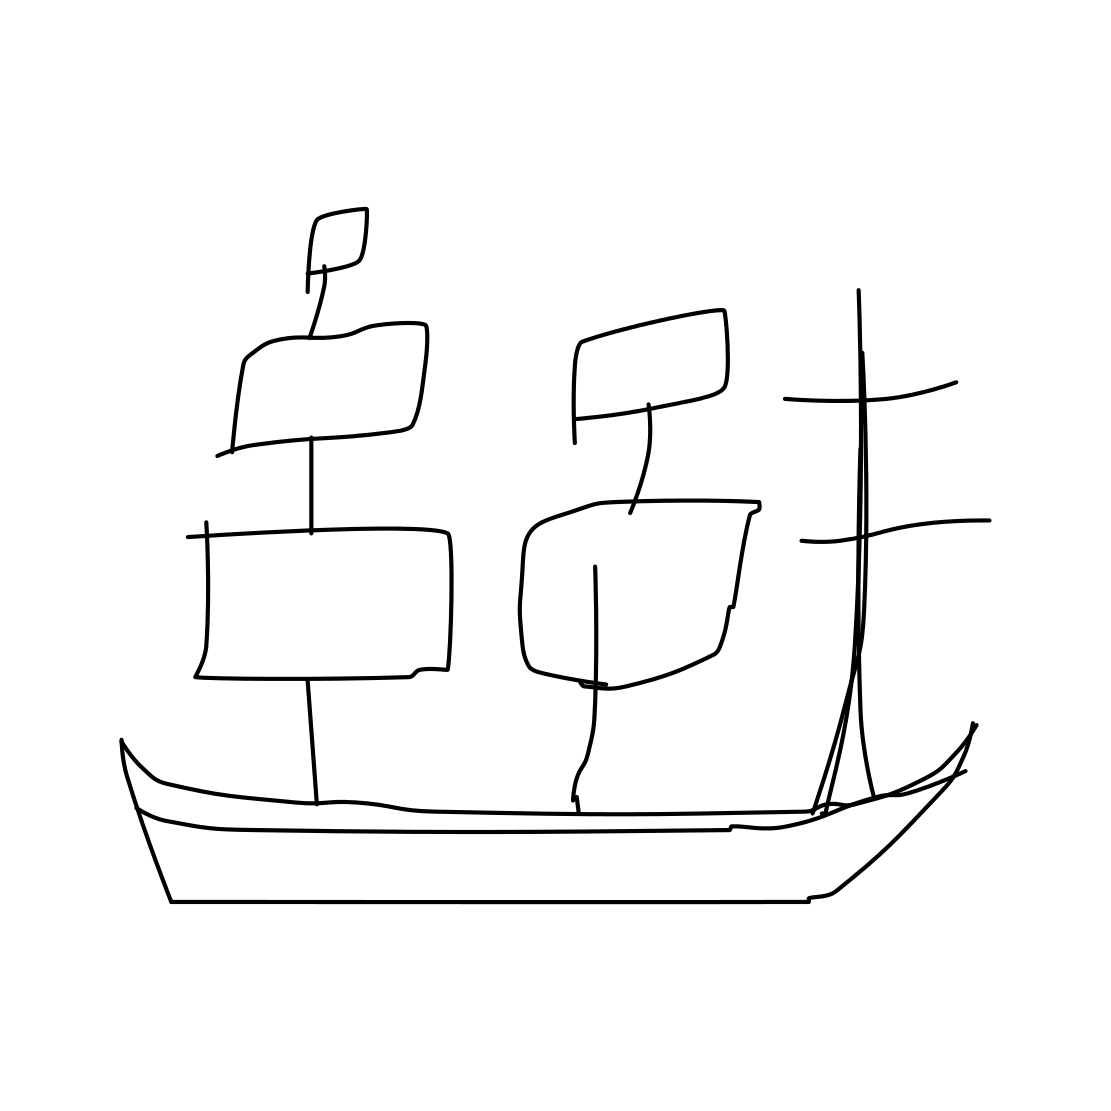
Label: ship